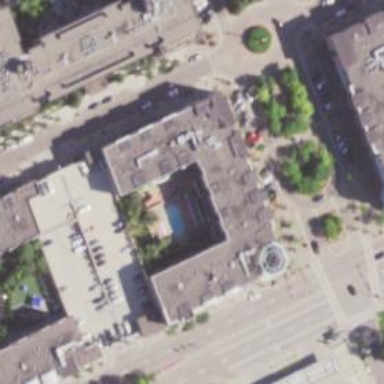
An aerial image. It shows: Fitness centre on leisure land.